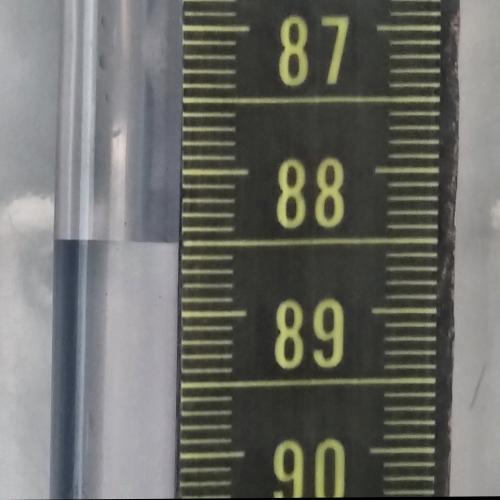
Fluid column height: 88.5 cm